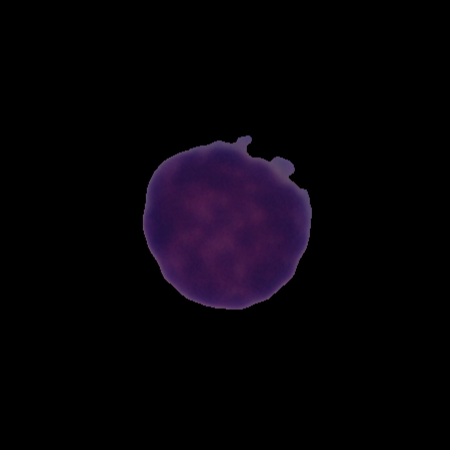
Label: healthy